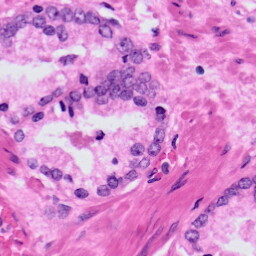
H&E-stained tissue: Prostate